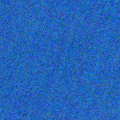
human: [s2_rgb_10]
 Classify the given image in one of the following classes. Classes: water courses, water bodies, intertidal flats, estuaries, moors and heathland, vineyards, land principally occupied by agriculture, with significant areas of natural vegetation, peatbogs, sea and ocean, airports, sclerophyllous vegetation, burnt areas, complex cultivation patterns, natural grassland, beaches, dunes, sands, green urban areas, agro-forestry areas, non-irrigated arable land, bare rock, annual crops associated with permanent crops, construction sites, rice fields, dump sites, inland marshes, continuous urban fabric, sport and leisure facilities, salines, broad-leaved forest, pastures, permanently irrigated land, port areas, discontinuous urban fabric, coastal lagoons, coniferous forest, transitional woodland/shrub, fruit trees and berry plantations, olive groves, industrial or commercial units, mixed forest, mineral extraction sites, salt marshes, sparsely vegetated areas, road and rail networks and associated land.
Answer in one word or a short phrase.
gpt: sea and ocean